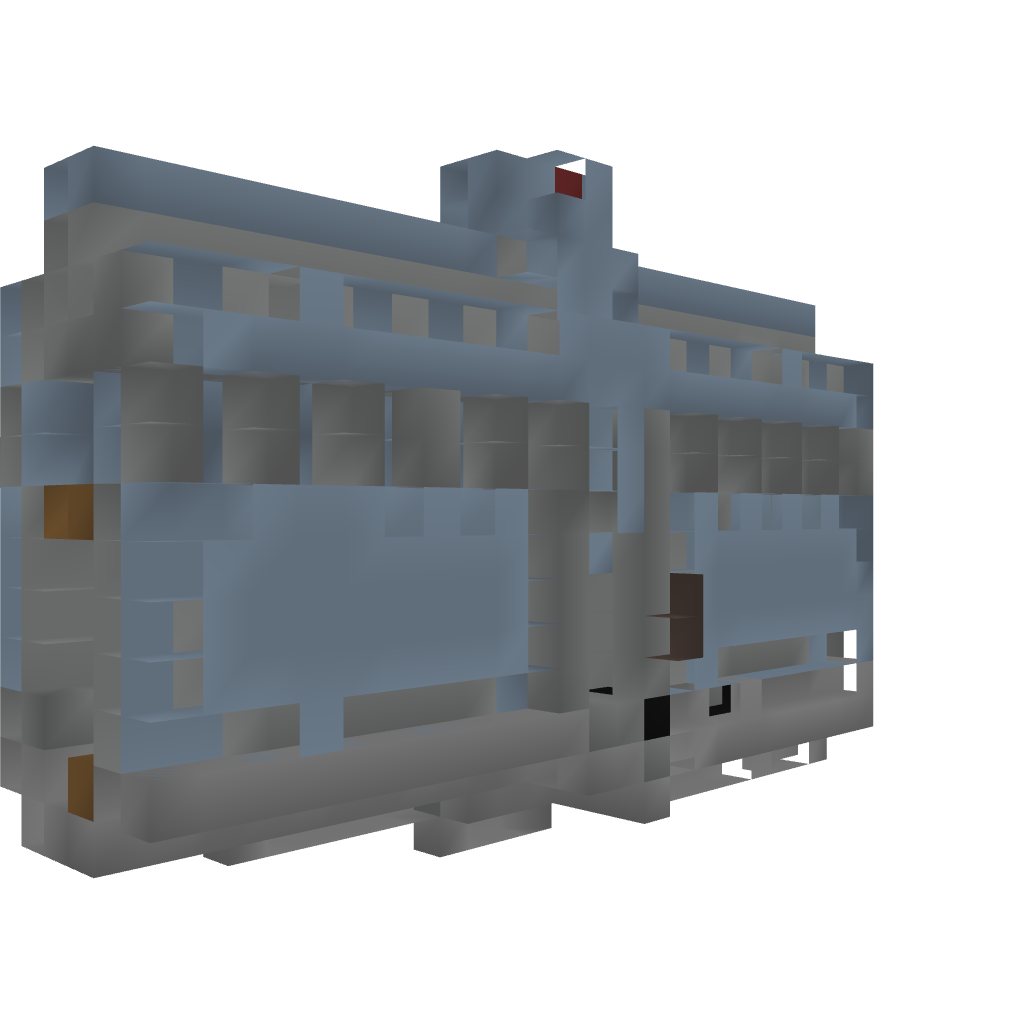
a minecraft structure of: Castle Module - Entrance (button)